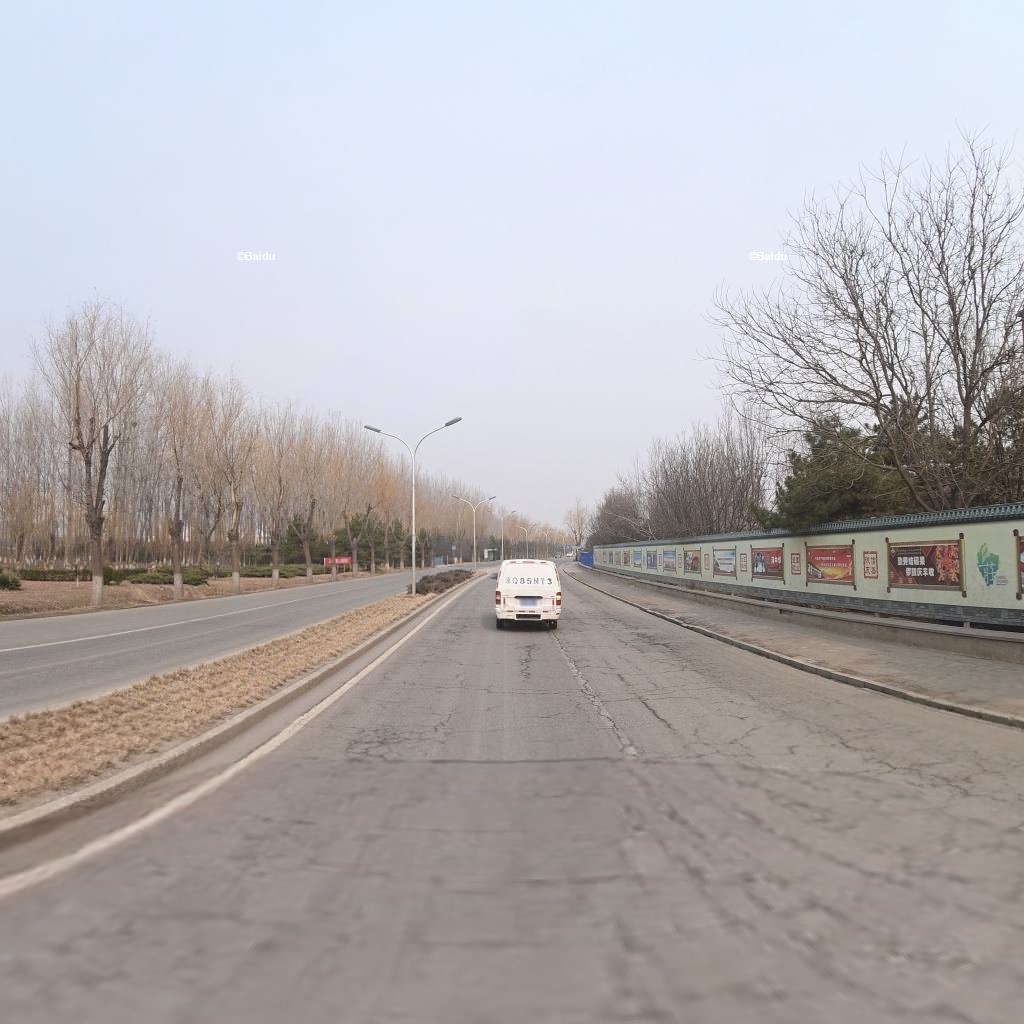
Region: Haidian
Road damage annotations: alligator crack